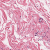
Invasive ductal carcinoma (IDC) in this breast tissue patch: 0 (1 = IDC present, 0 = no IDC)